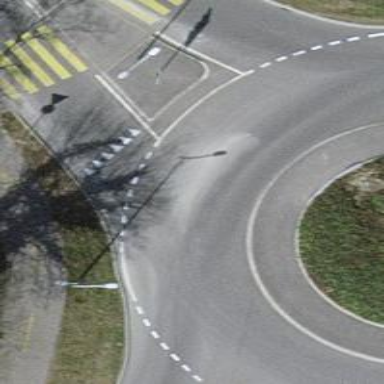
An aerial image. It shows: Road with "give way" sign.